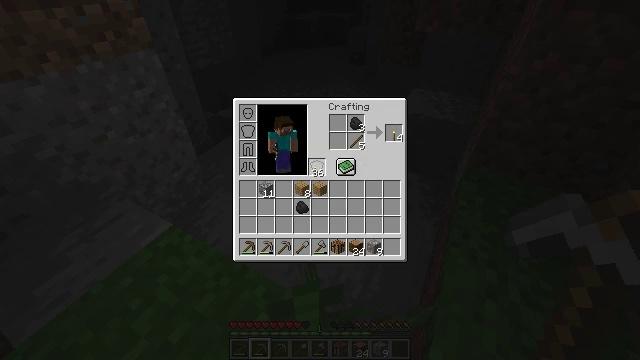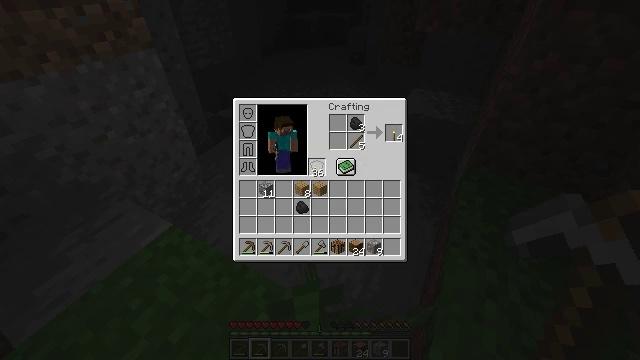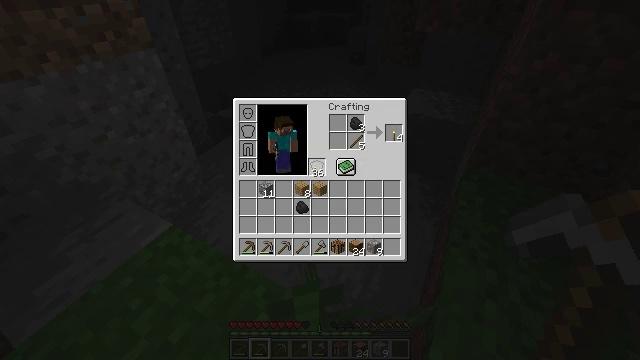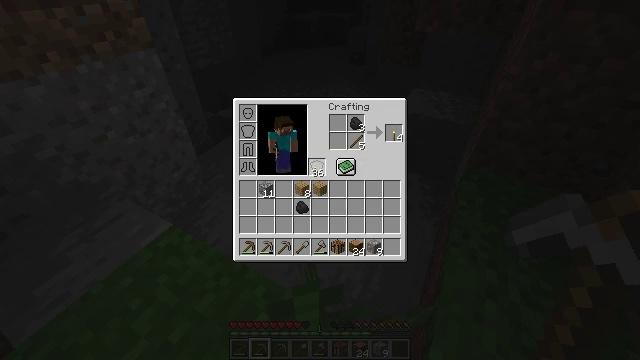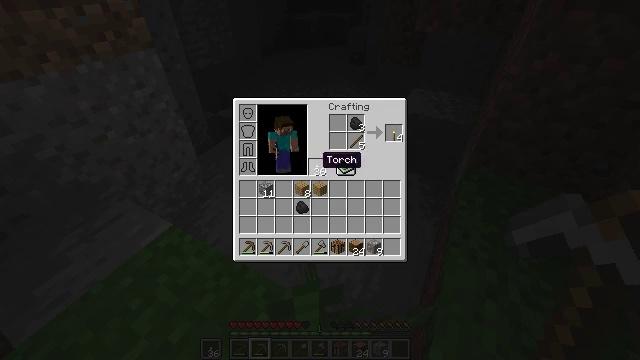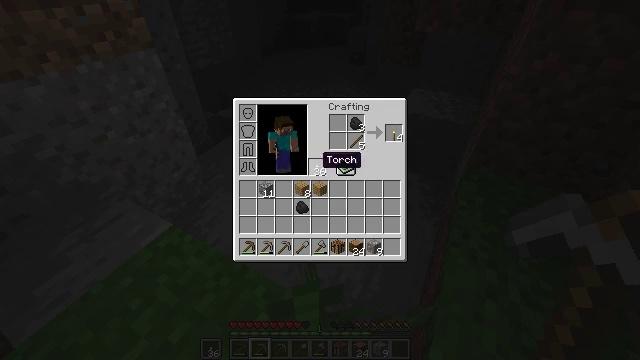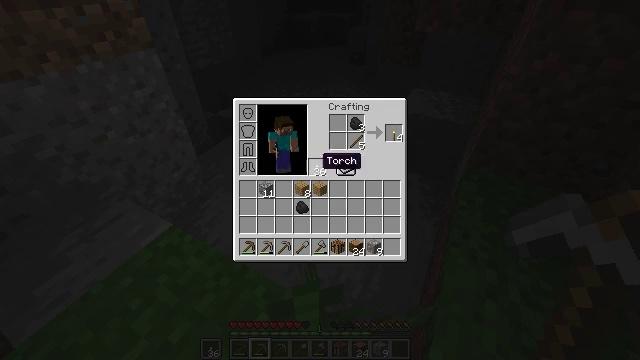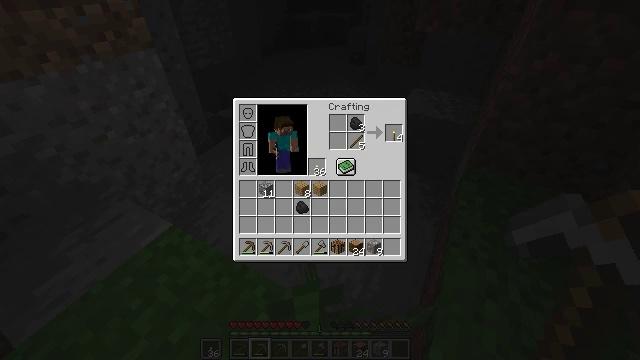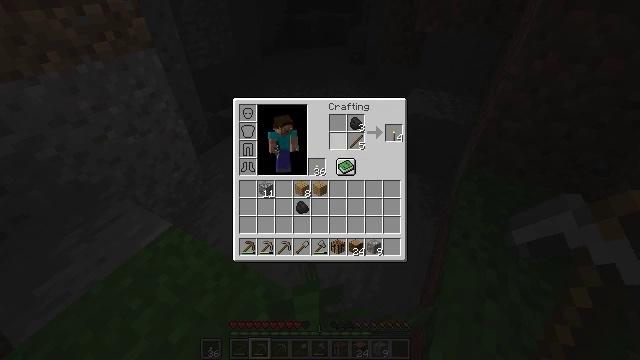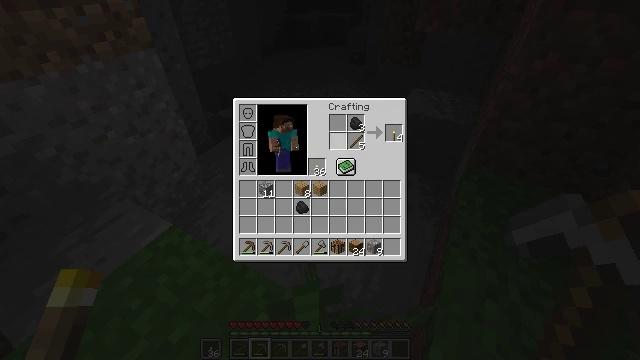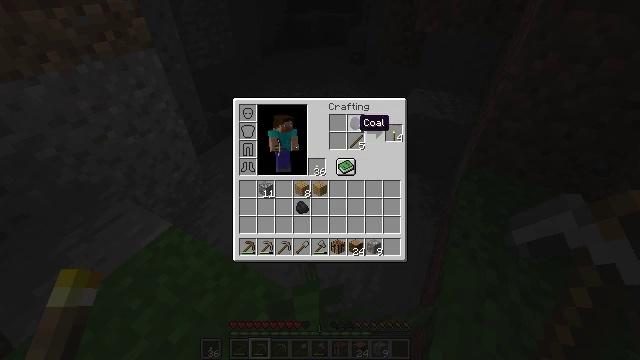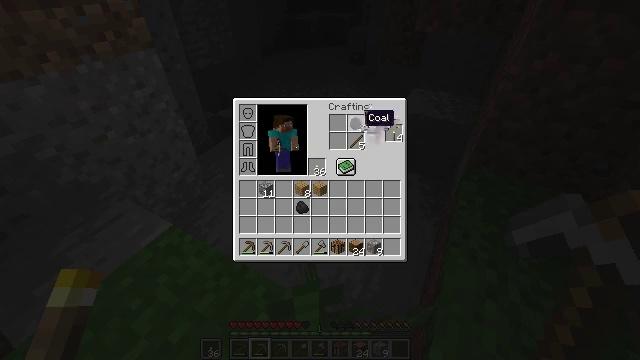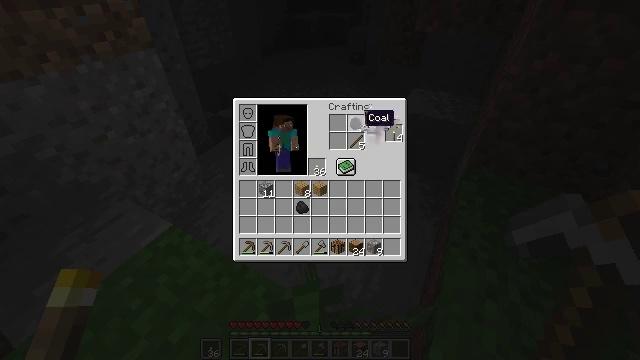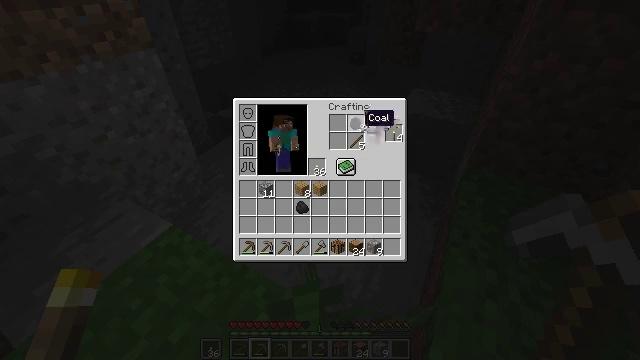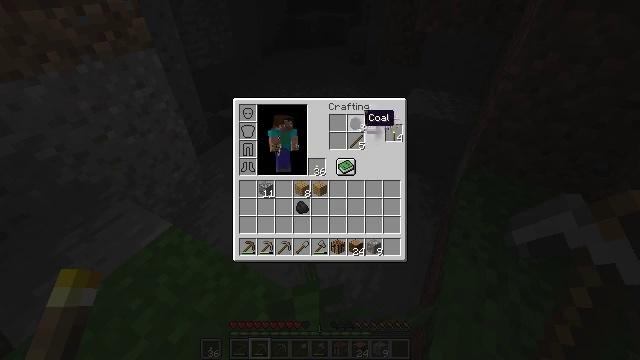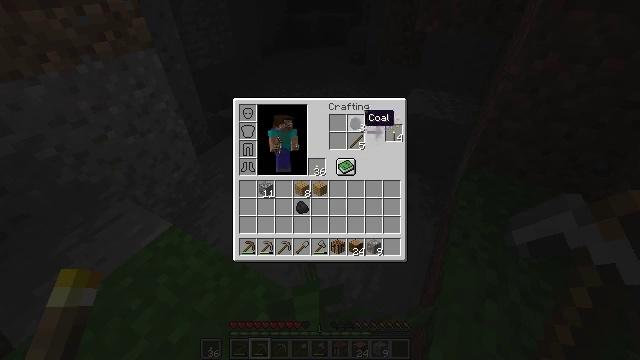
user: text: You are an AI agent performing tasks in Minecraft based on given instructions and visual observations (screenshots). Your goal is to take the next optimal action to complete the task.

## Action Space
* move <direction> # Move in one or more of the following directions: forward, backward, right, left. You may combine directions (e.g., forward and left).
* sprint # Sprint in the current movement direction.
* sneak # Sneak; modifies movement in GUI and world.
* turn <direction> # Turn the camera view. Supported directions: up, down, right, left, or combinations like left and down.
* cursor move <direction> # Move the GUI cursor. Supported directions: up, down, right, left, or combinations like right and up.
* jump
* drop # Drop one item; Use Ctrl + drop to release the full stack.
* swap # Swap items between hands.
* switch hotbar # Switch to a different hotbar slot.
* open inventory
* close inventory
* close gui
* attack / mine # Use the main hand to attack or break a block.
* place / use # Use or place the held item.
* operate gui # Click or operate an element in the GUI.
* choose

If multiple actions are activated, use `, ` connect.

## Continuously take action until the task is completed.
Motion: motion action
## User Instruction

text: Mine fern in the forest.
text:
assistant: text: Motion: operate gui
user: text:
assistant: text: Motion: operate gui
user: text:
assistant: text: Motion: operate gui
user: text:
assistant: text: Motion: no_op
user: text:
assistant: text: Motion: no_op
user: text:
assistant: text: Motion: no_op
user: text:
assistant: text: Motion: cursor move right and up
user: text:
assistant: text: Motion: cursor move right and up
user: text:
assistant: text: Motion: no_op
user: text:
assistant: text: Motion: cursor move right
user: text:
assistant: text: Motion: no_op
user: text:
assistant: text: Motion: no_op
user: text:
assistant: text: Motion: no_op
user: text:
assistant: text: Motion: no_op
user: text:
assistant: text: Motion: no_op
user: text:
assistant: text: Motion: no_op
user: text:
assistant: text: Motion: no_op
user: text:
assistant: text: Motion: no_op
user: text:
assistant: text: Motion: no_op
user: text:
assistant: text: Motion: operate gui
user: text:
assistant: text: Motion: operate gui
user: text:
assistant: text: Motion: operate gui
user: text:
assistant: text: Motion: cursor move down, operate gui
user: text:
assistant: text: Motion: cursor move down
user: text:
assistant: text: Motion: no_op
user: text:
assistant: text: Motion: no_op
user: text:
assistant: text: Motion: no_op
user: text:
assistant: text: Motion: no_op
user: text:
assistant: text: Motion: no_op
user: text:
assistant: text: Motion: cursor move down